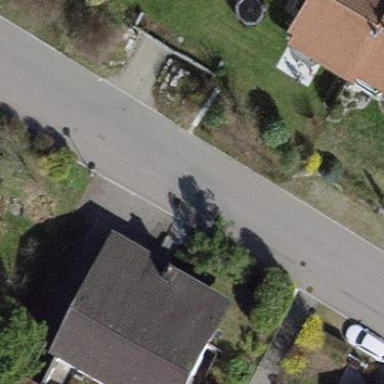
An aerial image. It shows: Detached building.